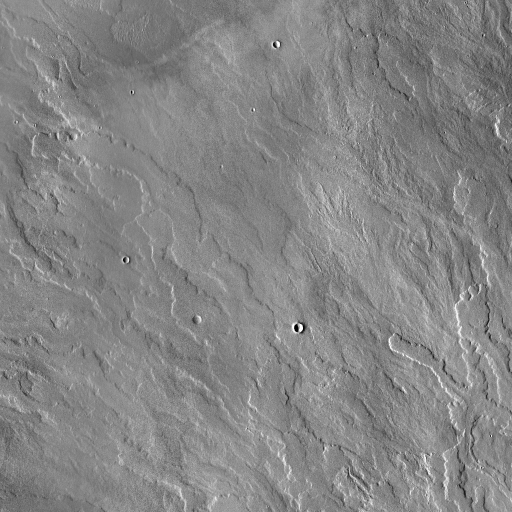
Crater classes present: Background, Other